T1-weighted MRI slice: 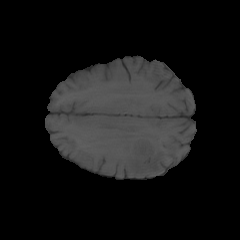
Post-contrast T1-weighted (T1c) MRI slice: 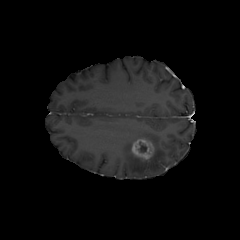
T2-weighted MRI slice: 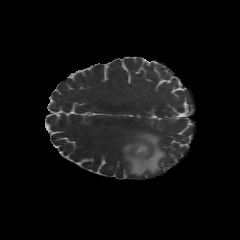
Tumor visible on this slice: yes